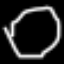
Label: octagon